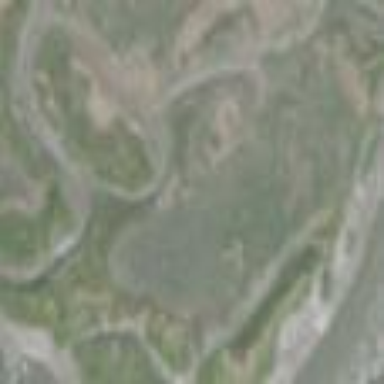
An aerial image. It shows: Tidal marsh wetland area.